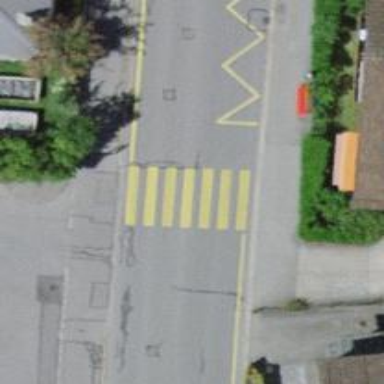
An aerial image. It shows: Uncontrolled crossing on the road.